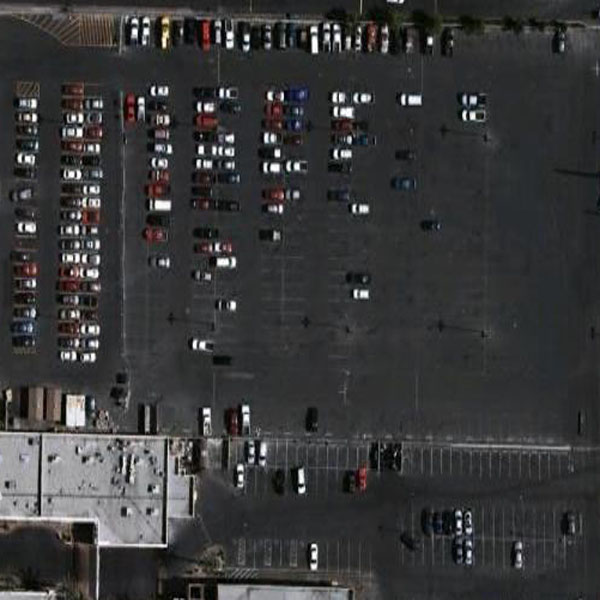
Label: Parking